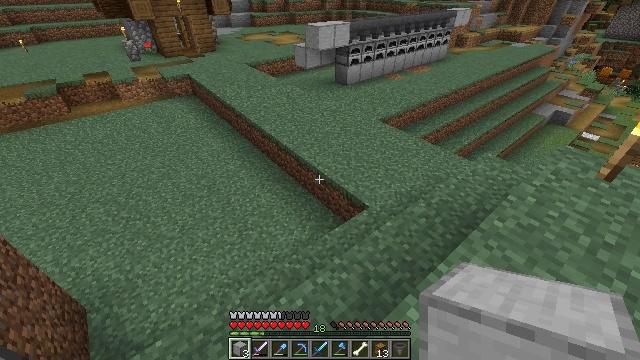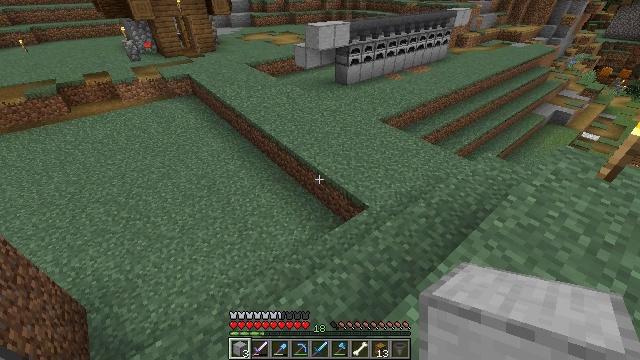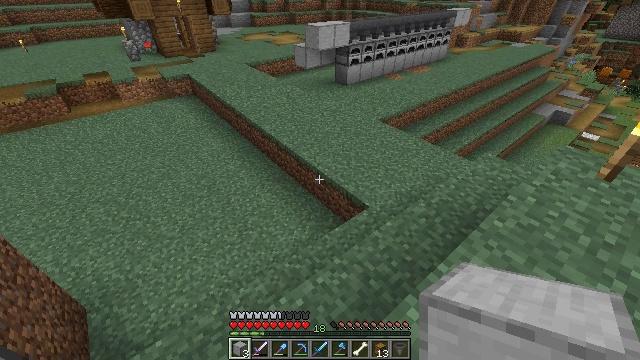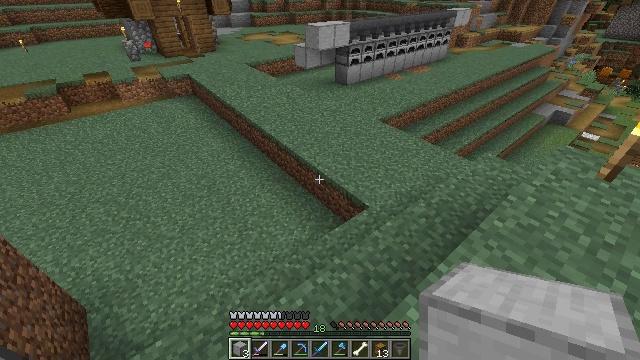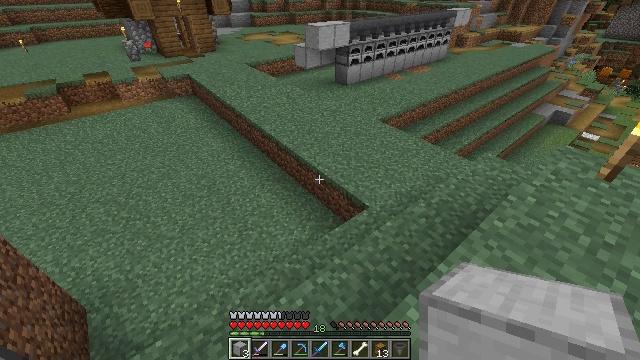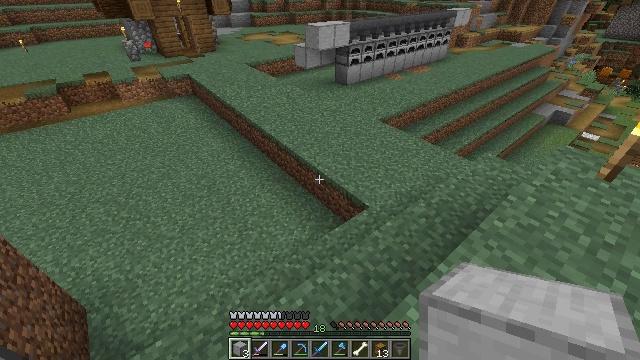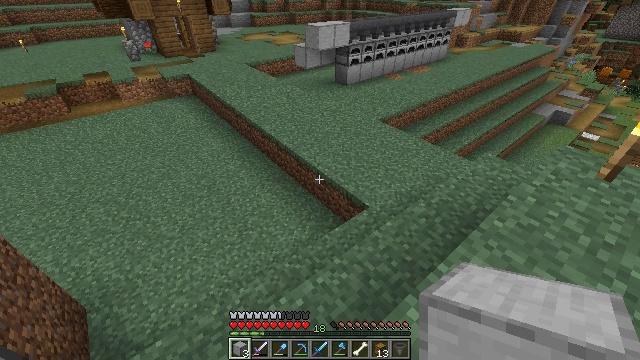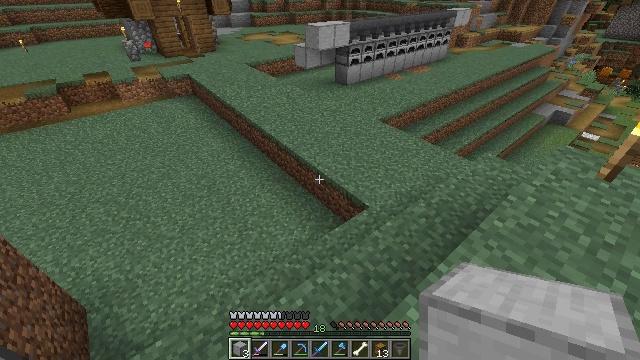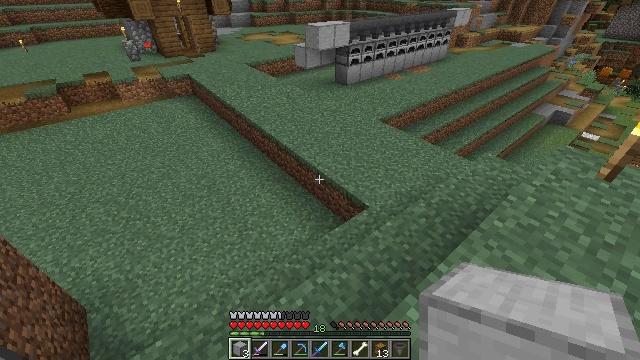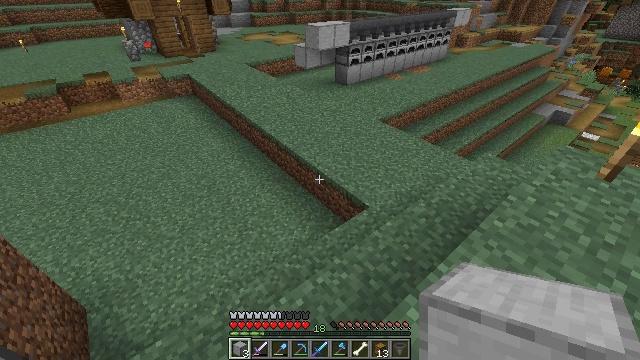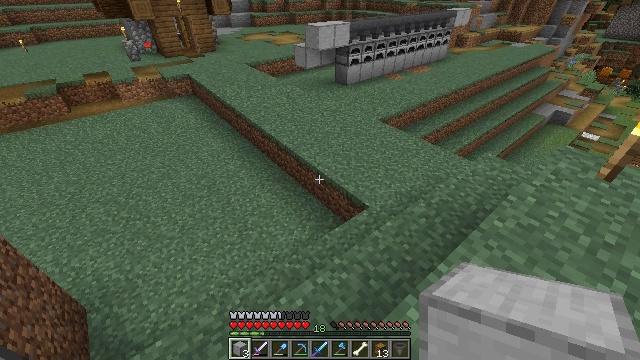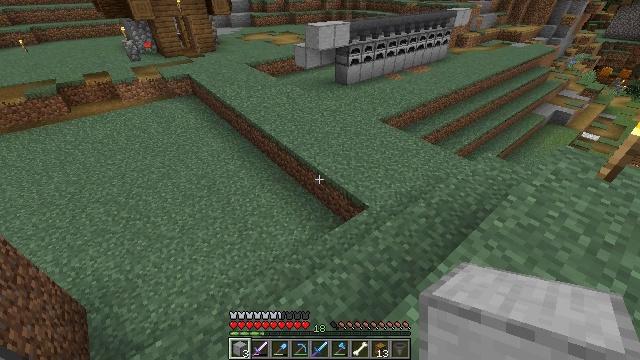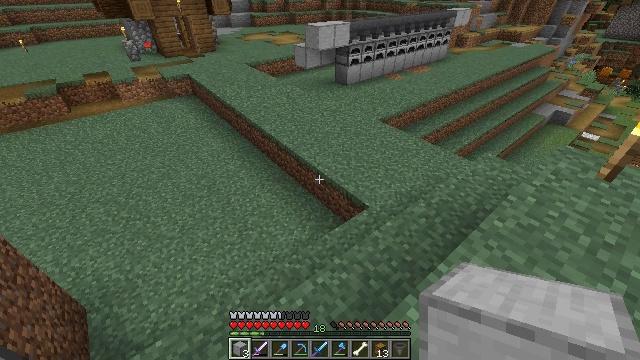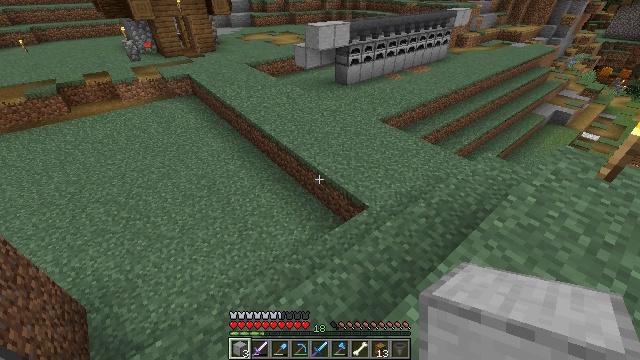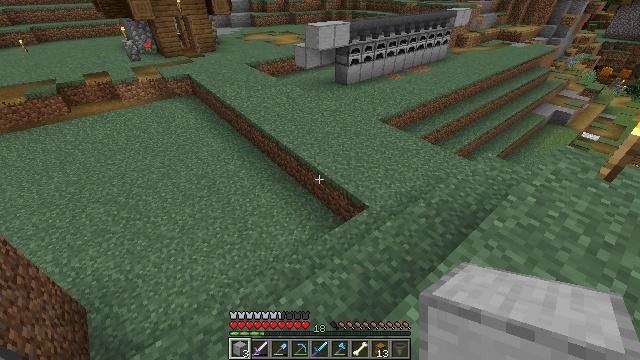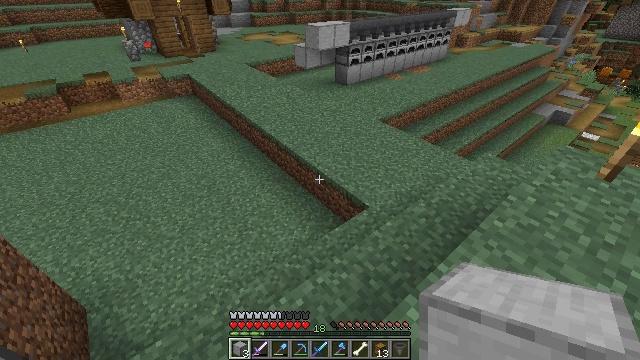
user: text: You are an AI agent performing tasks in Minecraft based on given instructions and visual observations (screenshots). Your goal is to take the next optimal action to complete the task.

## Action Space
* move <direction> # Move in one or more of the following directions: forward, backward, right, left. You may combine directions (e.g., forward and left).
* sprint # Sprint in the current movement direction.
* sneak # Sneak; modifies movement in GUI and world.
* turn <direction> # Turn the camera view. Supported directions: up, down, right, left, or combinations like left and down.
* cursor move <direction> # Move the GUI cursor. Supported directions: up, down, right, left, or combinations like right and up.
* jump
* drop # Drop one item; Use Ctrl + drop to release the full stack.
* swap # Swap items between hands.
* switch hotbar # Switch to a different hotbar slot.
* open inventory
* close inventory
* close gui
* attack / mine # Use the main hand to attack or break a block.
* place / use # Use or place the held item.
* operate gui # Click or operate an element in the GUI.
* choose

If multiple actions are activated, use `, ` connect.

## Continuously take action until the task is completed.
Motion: motion action
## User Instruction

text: Smelt stone into a smooth stone.
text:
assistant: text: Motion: no_op
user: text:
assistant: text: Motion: no_op
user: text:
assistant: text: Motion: no_op
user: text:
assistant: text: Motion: no_op
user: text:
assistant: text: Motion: no_op
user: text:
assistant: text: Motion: no_op
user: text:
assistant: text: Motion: no_op
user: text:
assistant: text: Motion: no_op
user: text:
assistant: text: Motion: no_op
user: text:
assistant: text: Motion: no_op
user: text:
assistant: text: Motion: no_op
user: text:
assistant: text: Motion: no_op
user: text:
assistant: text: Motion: no_op
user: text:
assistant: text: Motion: no_op
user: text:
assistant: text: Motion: no_op
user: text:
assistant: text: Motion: no_op
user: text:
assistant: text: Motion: no_op
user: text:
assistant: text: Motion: no_op
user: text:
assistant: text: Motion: no_op
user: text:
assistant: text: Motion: no_op
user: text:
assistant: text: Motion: no_op
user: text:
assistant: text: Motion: no_op
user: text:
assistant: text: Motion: no_op
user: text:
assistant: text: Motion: no_op
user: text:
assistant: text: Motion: no_op
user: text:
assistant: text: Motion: no_op
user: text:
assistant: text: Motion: no_op
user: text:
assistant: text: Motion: no_op
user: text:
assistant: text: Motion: no_op
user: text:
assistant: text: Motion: no_op